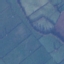
Label: Pasture